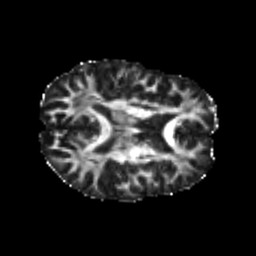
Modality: FA
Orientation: axial
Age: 24
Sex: female
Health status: healthy
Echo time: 0.074 s